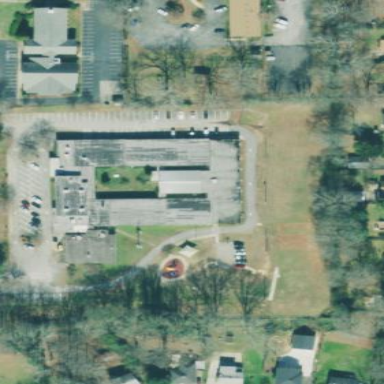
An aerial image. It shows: Flat-roofed school building.